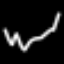
Label: squiggle